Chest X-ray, AP view. Patient: 55 years old, sex M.
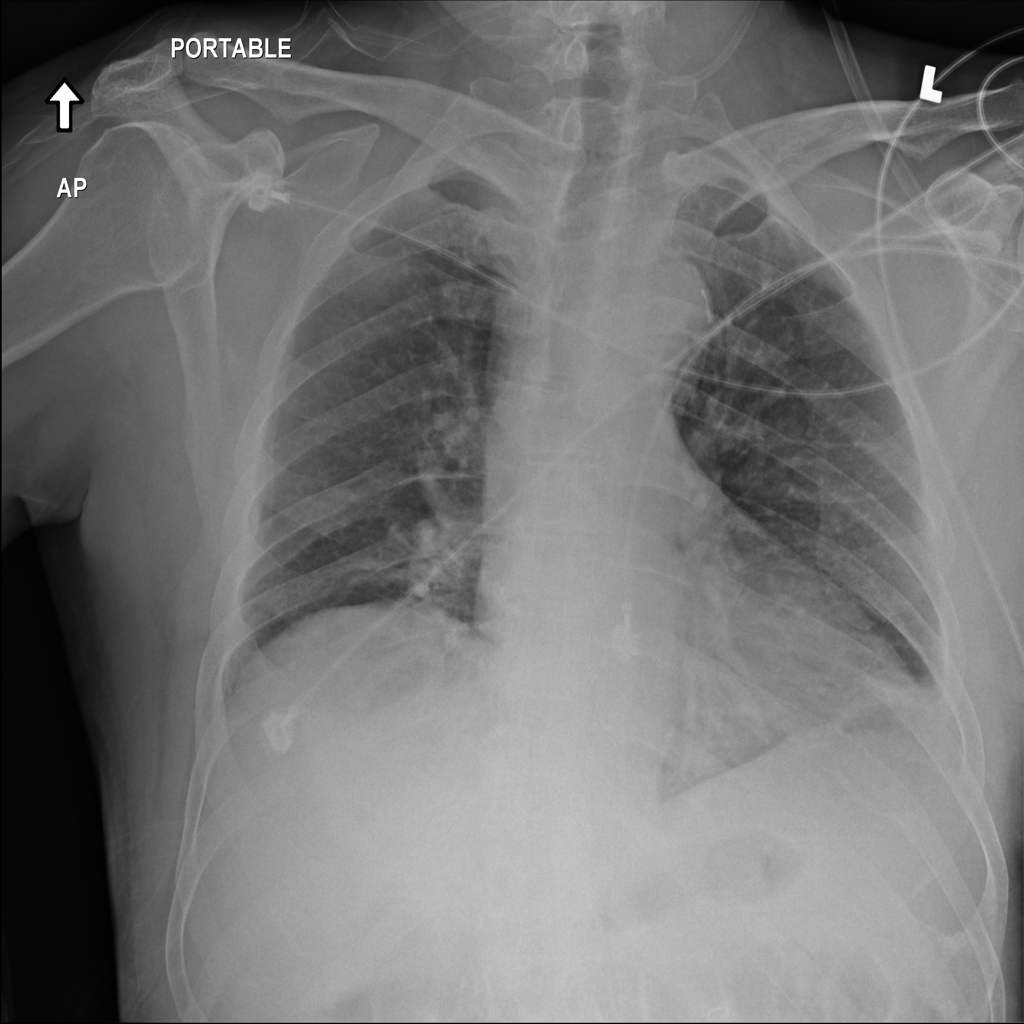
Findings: Atelectasis